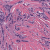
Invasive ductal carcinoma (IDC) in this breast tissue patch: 1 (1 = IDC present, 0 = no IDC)